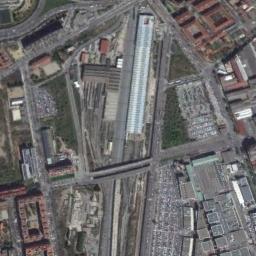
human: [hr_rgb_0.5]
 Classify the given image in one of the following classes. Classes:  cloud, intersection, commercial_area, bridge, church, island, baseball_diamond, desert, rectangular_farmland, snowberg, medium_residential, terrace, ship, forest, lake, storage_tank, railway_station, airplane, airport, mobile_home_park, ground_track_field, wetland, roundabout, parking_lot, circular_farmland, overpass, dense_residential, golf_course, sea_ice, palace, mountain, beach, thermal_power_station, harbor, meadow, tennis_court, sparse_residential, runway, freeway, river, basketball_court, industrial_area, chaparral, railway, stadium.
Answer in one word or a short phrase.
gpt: railway_station